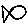
Label: fish